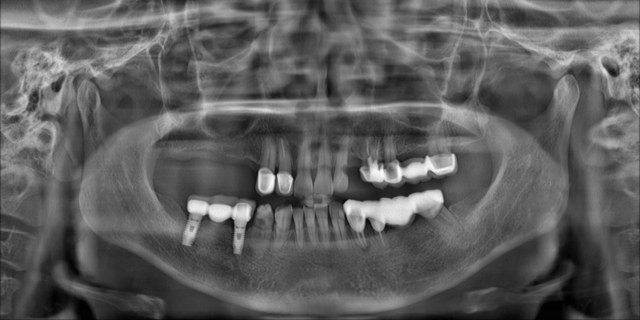
adult